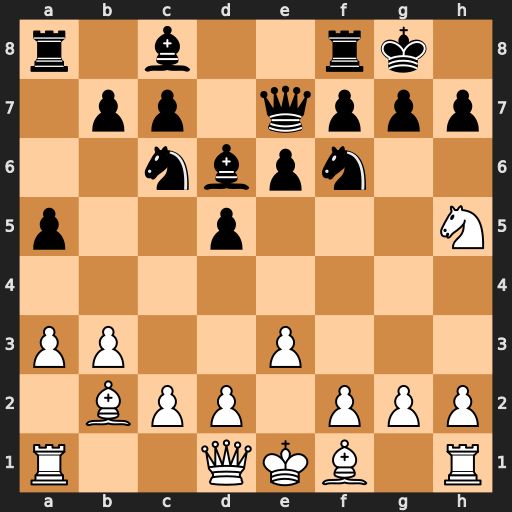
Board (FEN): r1b2rk1/1pp1qppp/2nbpn2/p2p3N/8/PP2P3/1BPP1PPP/R2QKB1R
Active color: w
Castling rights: KQ
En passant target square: -
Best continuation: Bxf6 Qxf6 Nxf6+